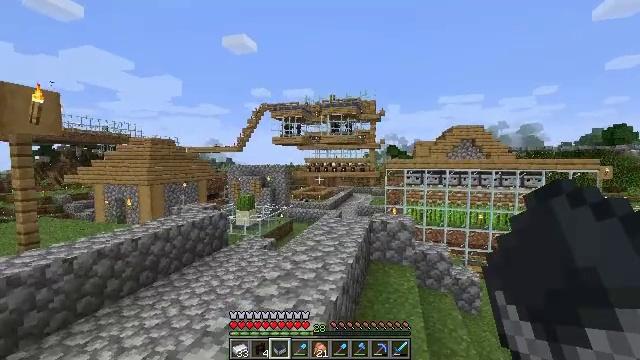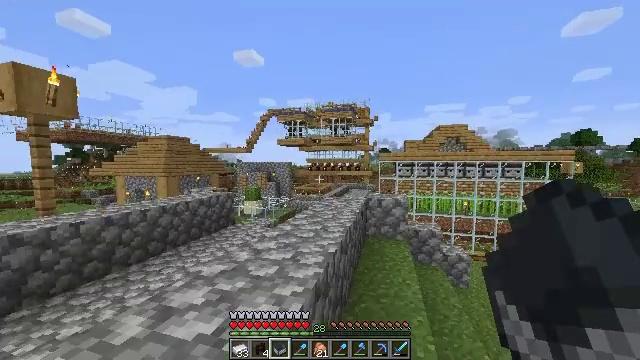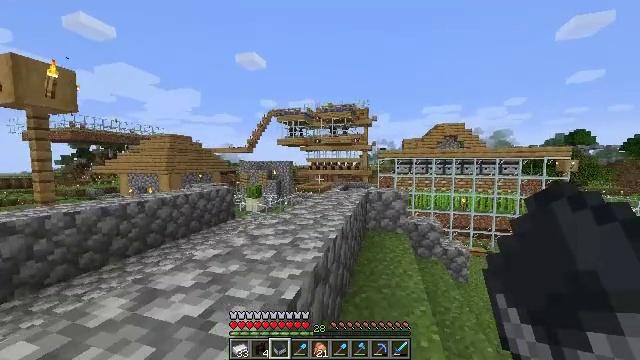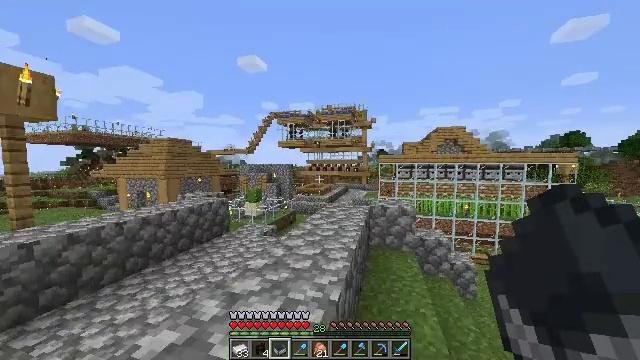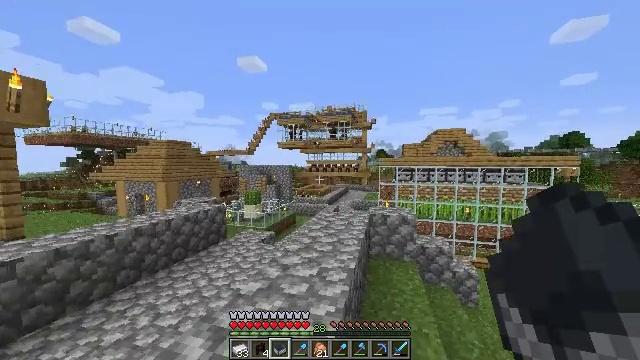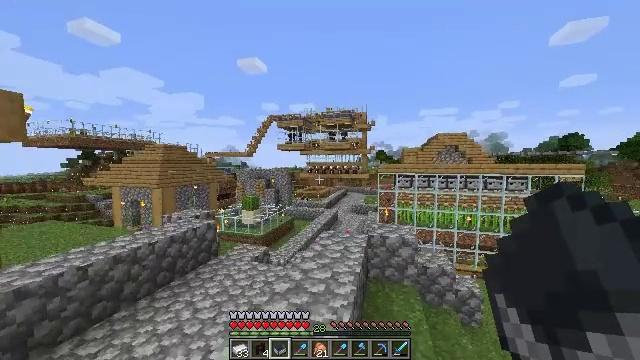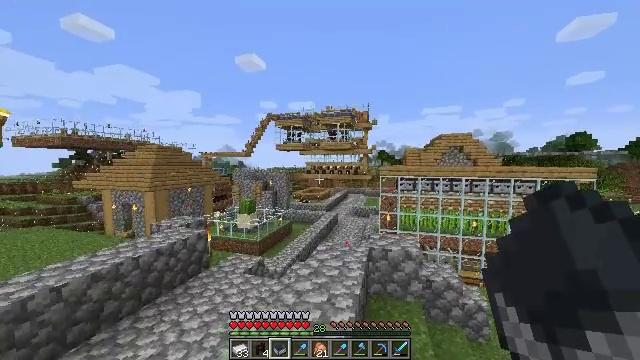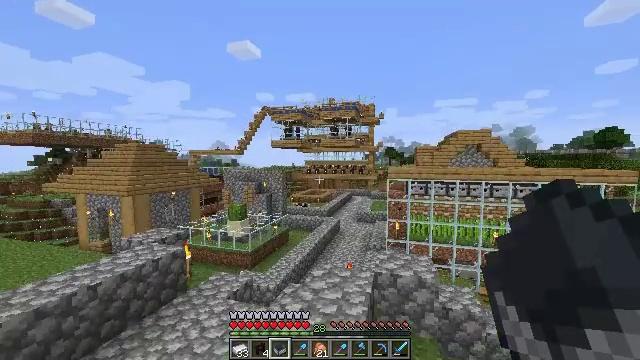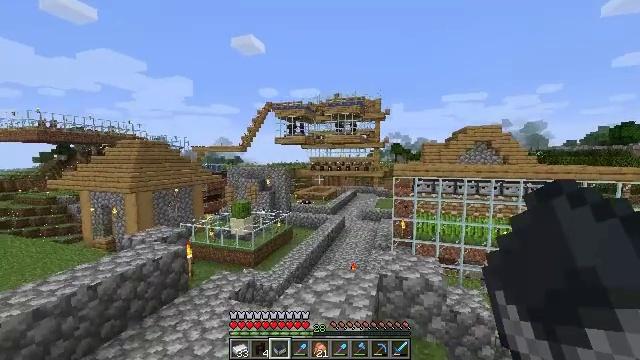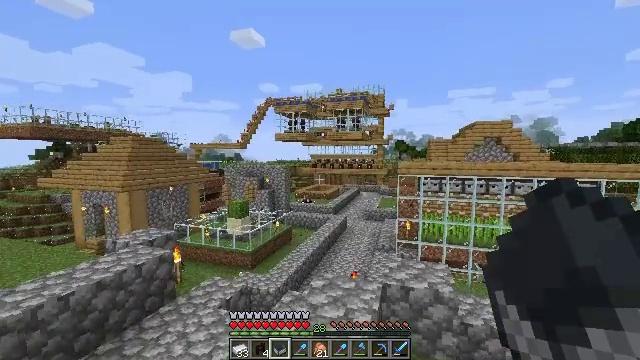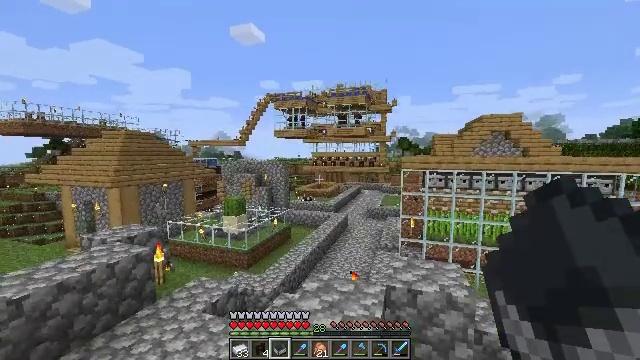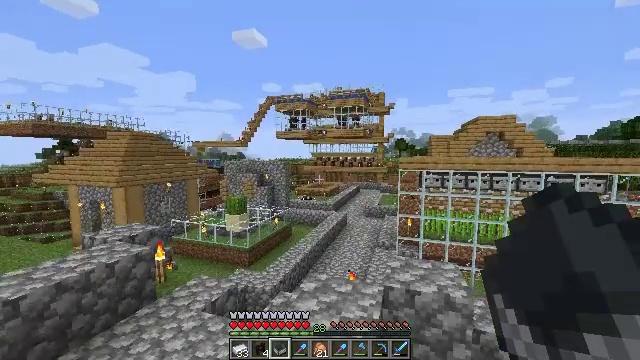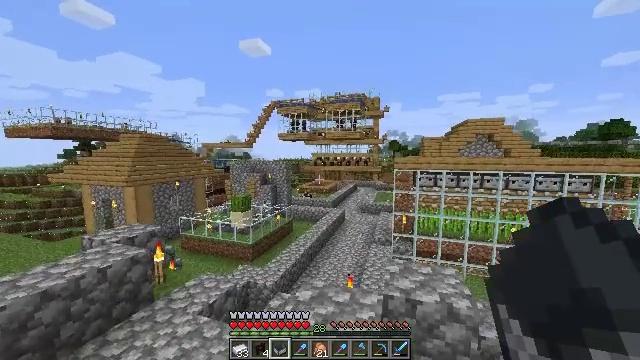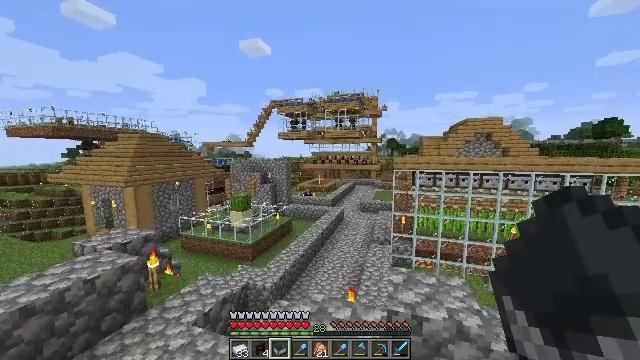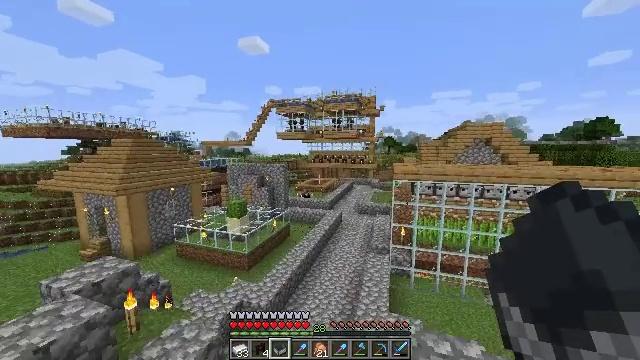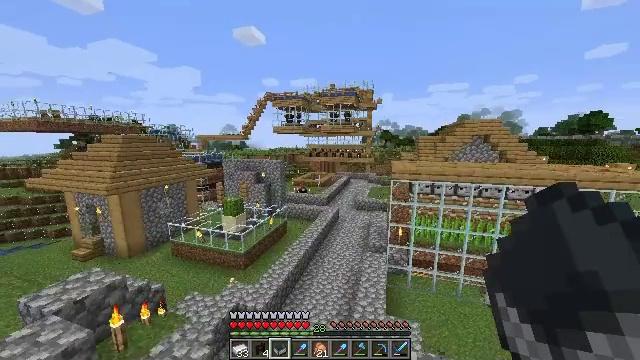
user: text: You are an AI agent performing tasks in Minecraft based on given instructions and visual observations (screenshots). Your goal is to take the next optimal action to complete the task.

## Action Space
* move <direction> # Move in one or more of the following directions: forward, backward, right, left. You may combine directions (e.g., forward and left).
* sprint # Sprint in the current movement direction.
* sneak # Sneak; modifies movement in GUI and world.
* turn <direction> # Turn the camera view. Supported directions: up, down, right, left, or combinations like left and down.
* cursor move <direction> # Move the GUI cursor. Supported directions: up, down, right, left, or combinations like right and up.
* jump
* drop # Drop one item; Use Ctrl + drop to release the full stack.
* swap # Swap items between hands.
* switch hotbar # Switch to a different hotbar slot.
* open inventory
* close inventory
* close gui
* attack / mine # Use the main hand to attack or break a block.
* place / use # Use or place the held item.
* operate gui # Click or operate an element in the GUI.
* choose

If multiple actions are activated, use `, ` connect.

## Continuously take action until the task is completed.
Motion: motion action
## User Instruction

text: Drop a nether brick fence.
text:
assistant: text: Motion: move forward, sprint, jump
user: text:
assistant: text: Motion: move forward, sprint, jump
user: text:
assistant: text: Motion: move forward, jump
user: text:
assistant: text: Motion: move forward, jump
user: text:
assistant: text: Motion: move forward, jump
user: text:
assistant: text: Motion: move forward, jump
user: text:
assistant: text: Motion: move forward, jump
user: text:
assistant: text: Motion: move forward, turn left, jump
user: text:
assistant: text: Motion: move forward, sprint, jump
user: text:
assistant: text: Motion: move forward, sprint, jump
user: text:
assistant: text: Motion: move forward, sprint, jump
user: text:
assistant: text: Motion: move forward, sprint, jump
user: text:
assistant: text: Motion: move forward, jump
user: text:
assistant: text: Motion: move forward, turn down, jump
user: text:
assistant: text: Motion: move forward, turn down, jump
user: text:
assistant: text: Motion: move forward, turn down, jump
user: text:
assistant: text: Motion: move forward, jump
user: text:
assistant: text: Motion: move forward, jump
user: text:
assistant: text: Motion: move forward
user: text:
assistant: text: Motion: move forward
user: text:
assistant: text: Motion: move forward
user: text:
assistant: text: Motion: move forward, sprint
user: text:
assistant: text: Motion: move forward, sprint
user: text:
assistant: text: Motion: move forward, sprint
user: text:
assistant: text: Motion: move forward, sprint
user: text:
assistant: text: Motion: move forward
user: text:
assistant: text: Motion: move forward
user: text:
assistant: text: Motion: move forward, sprint
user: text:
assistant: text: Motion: move forward, sprint
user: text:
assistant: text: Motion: move forward, sprint, turn right